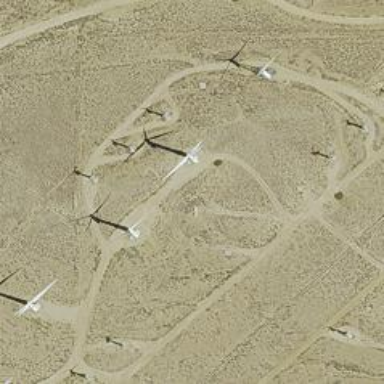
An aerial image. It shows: Wind turbine generating power.